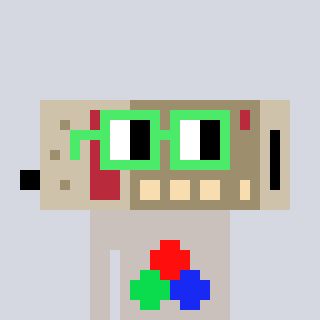
a pixel art character with square light green glasses, a cordless phone-shaped head and a foggrey-colored body on a cool background